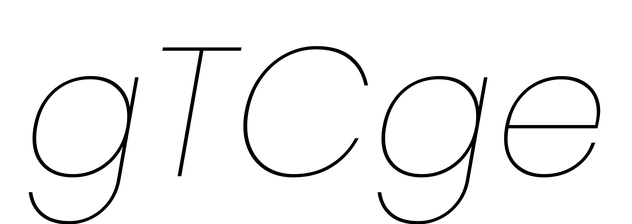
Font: Poppins-ThinItalic